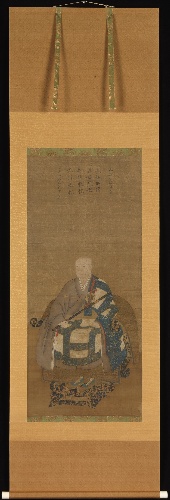
Title: 旧山宗英像|Portrait of Kyūzan Sōei
Date: 17th century
Object type: Hanging scroll
Classification: Paintings
Medium: Hanging scroll; ink and color on silk
Culture: Japan
Period: Edo period (1615–1868)
Dimensions: Image: 44 in. × 19 3/8 in. (111.8 × 49.2 cm)
Overall with mounting: 82 1/4 × 25 1/4 in. (208.9 × 64.1 cm)
Overall with knobs: 82 1/4 × 27 5/8 in. (208.9 × 70.2 cm)
Department: Asian Art
Credit line: Rogers Fund, 1913
Accession year: 1913
Repository: Metropolitan Museum of Art, New York, NY
Tags: Men|Portraits|Buddhism